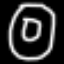
Label: donut